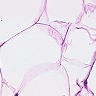
Metastatic tissue present: no